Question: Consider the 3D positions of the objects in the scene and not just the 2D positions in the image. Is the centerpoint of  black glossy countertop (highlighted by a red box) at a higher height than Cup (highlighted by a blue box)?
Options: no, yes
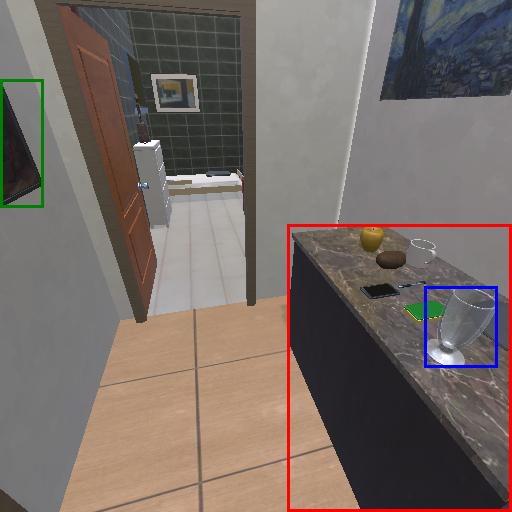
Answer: no